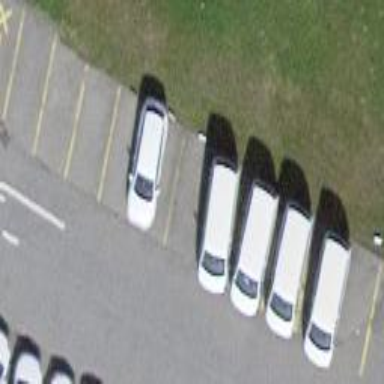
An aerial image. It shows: Parking area with surface.